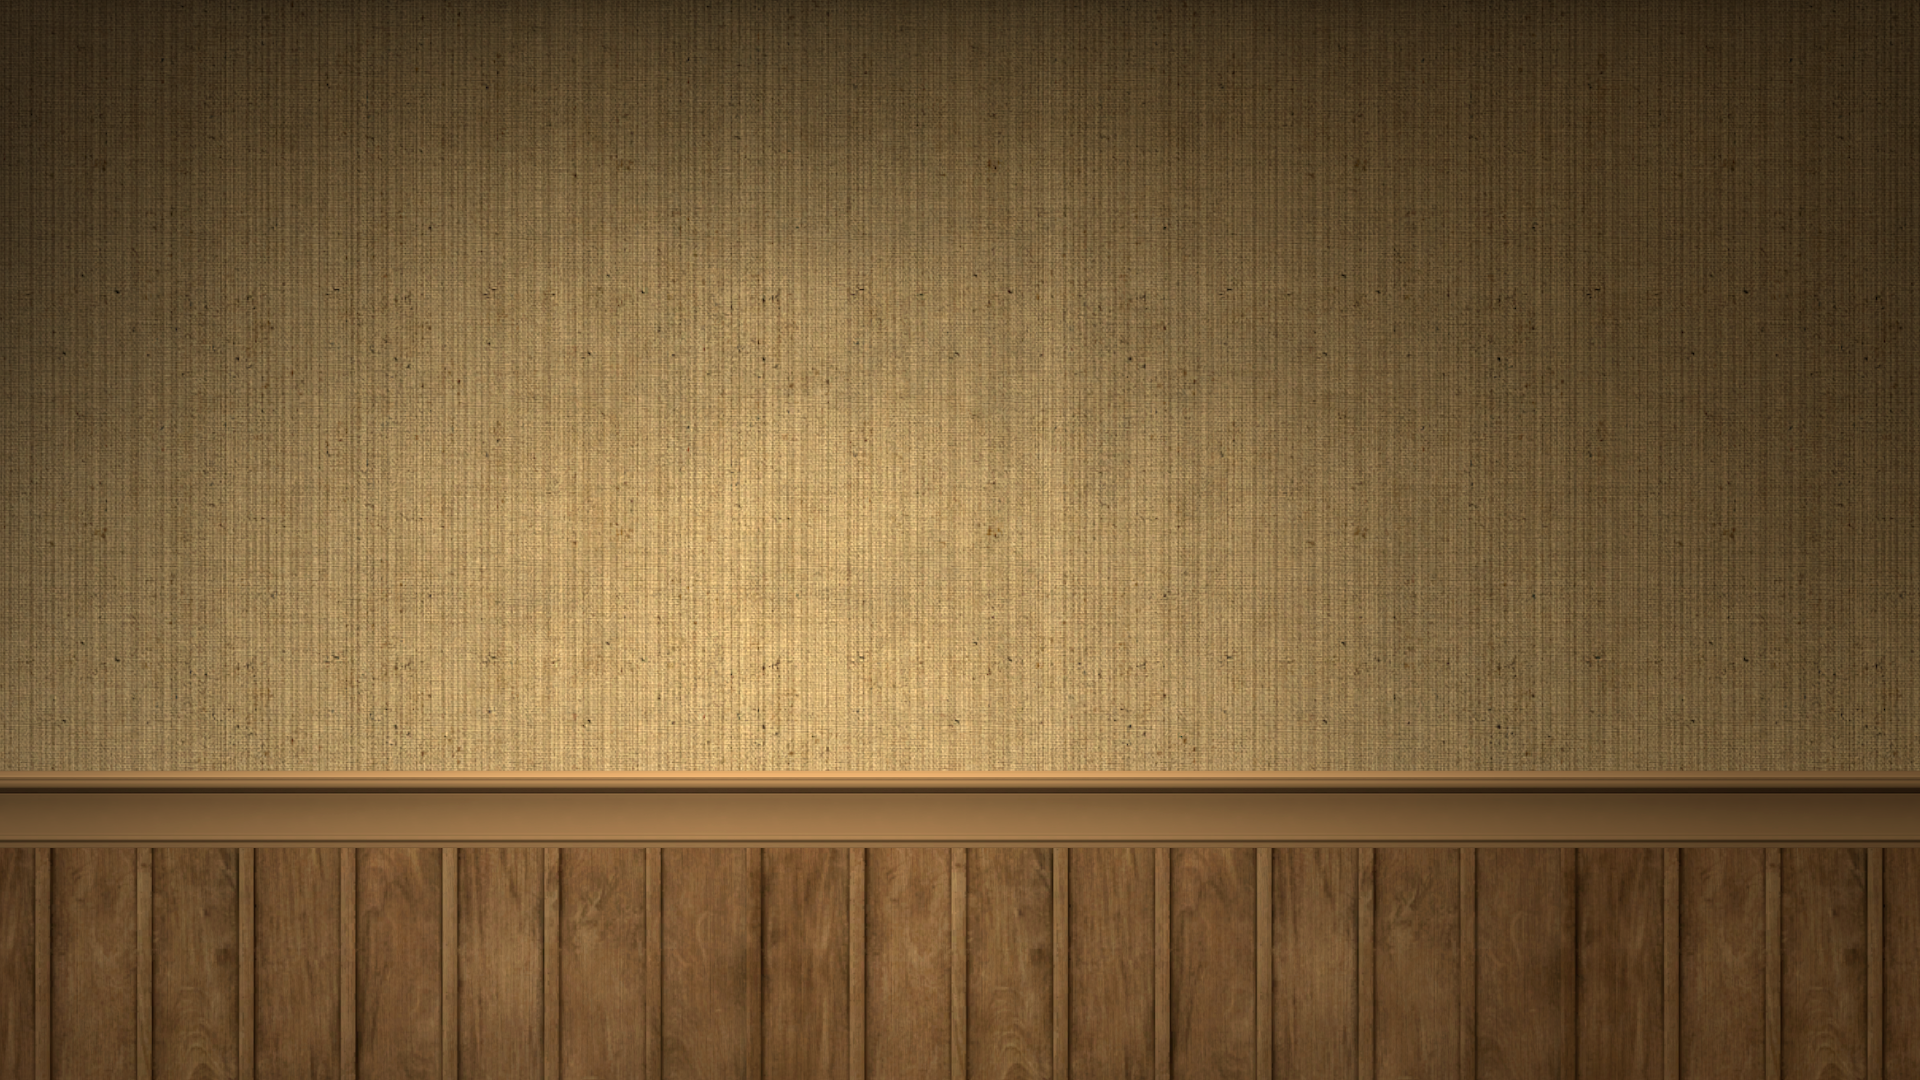
Map: de_inferno